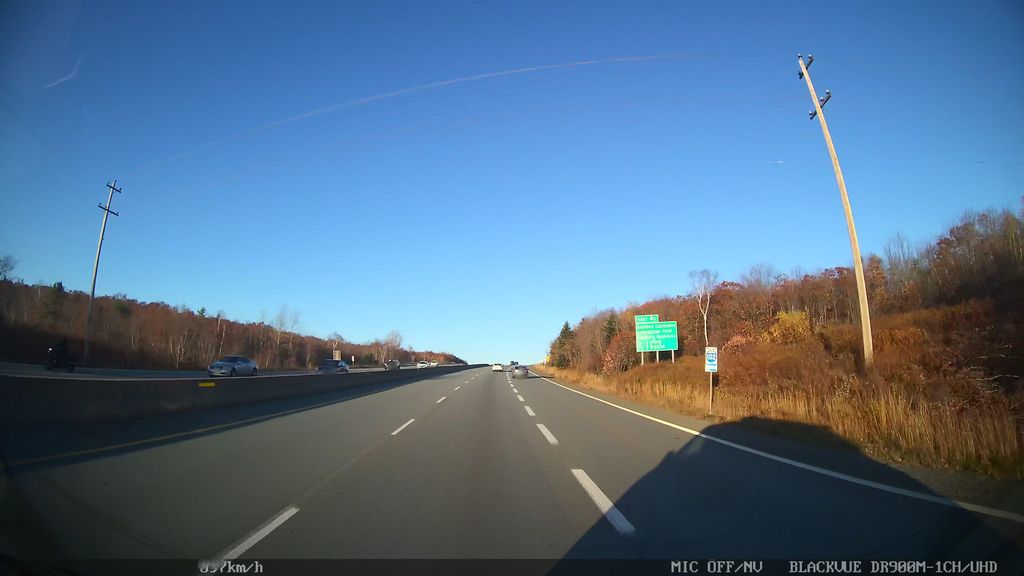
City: halifax